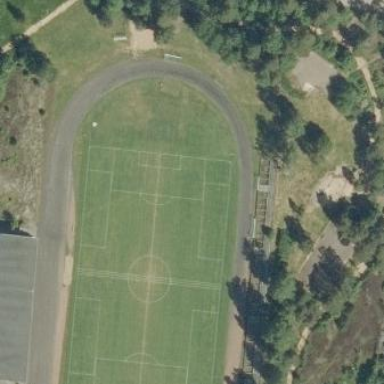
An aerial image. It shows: Soccer pitch for leisureland activities.